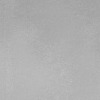
Atmospheric dust classification: dusty